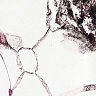
Metastatic tissue present: no